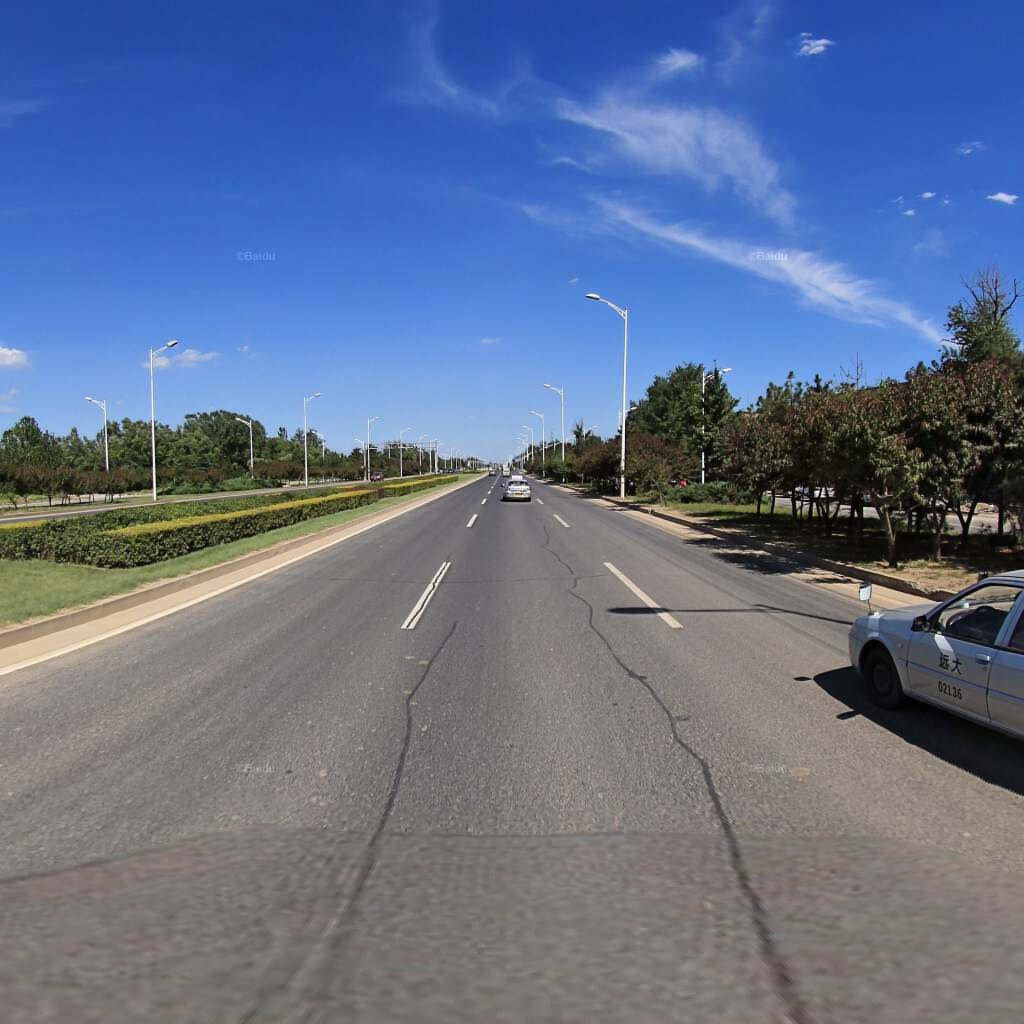
Region: Haidian
Road damage annotations: longitudinal patch, longitudinal patch, longitudinal patch, longitudinal patch, transverse patch